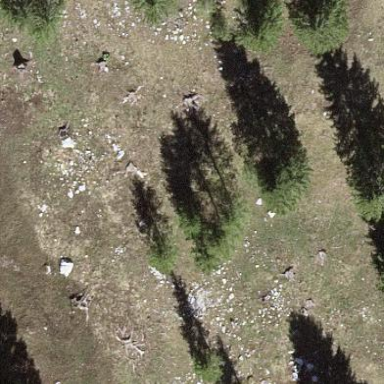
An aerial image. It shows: Forest area.